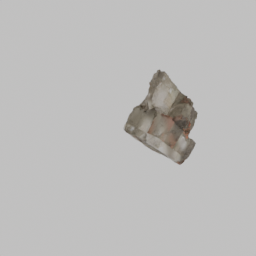
Label: architecture